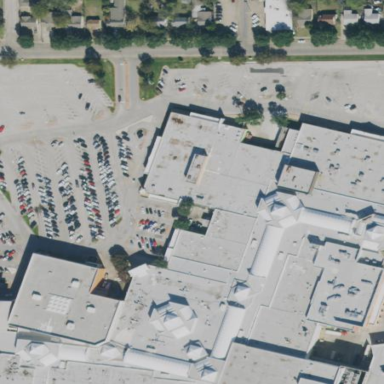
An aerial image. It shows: Retail building which is mall.